Interaction volume radius: 5 \u00c5
Interaction volume height: 10 \u00c5
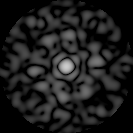
Disorder parameter: 0.8549